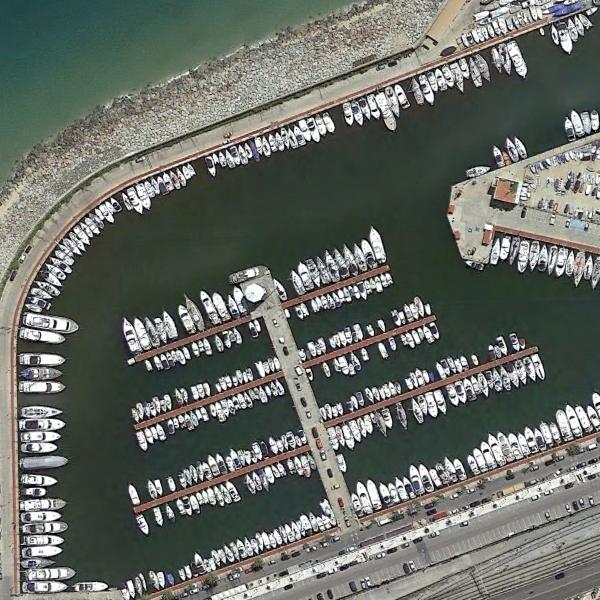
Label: Port